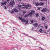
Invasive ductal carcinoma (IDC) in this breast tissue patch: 0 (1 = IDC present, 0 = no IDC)